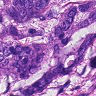
Metastatic tissue present: yes